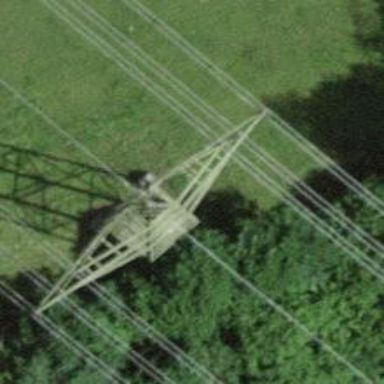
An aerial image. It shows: Power tower.